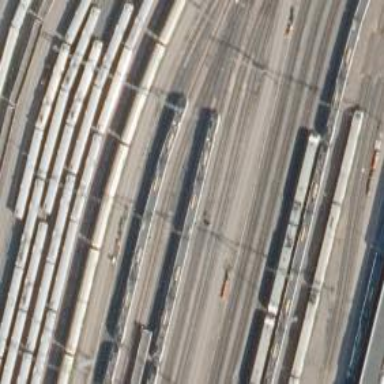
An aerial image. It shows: Rail yard with electrified contact lines for the railway.